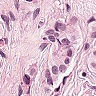
Metastatic tissue present: yes